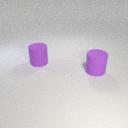
large purple rubber cylinder behind large purple rubber cylinder